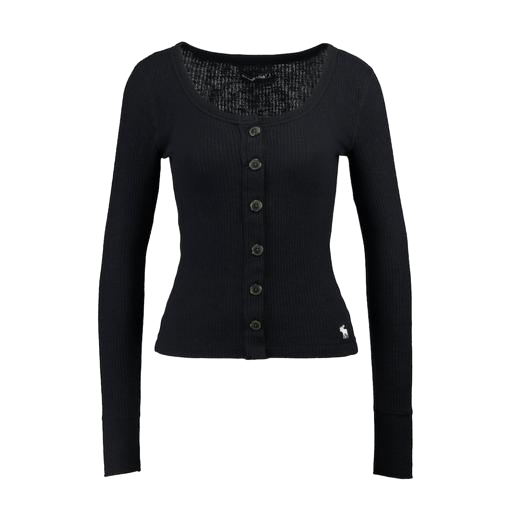
black henley long-sleeved ribbed-jersey top, black seaside thermal henley top, black buttoned long sleeved shirt, white background